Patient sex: M
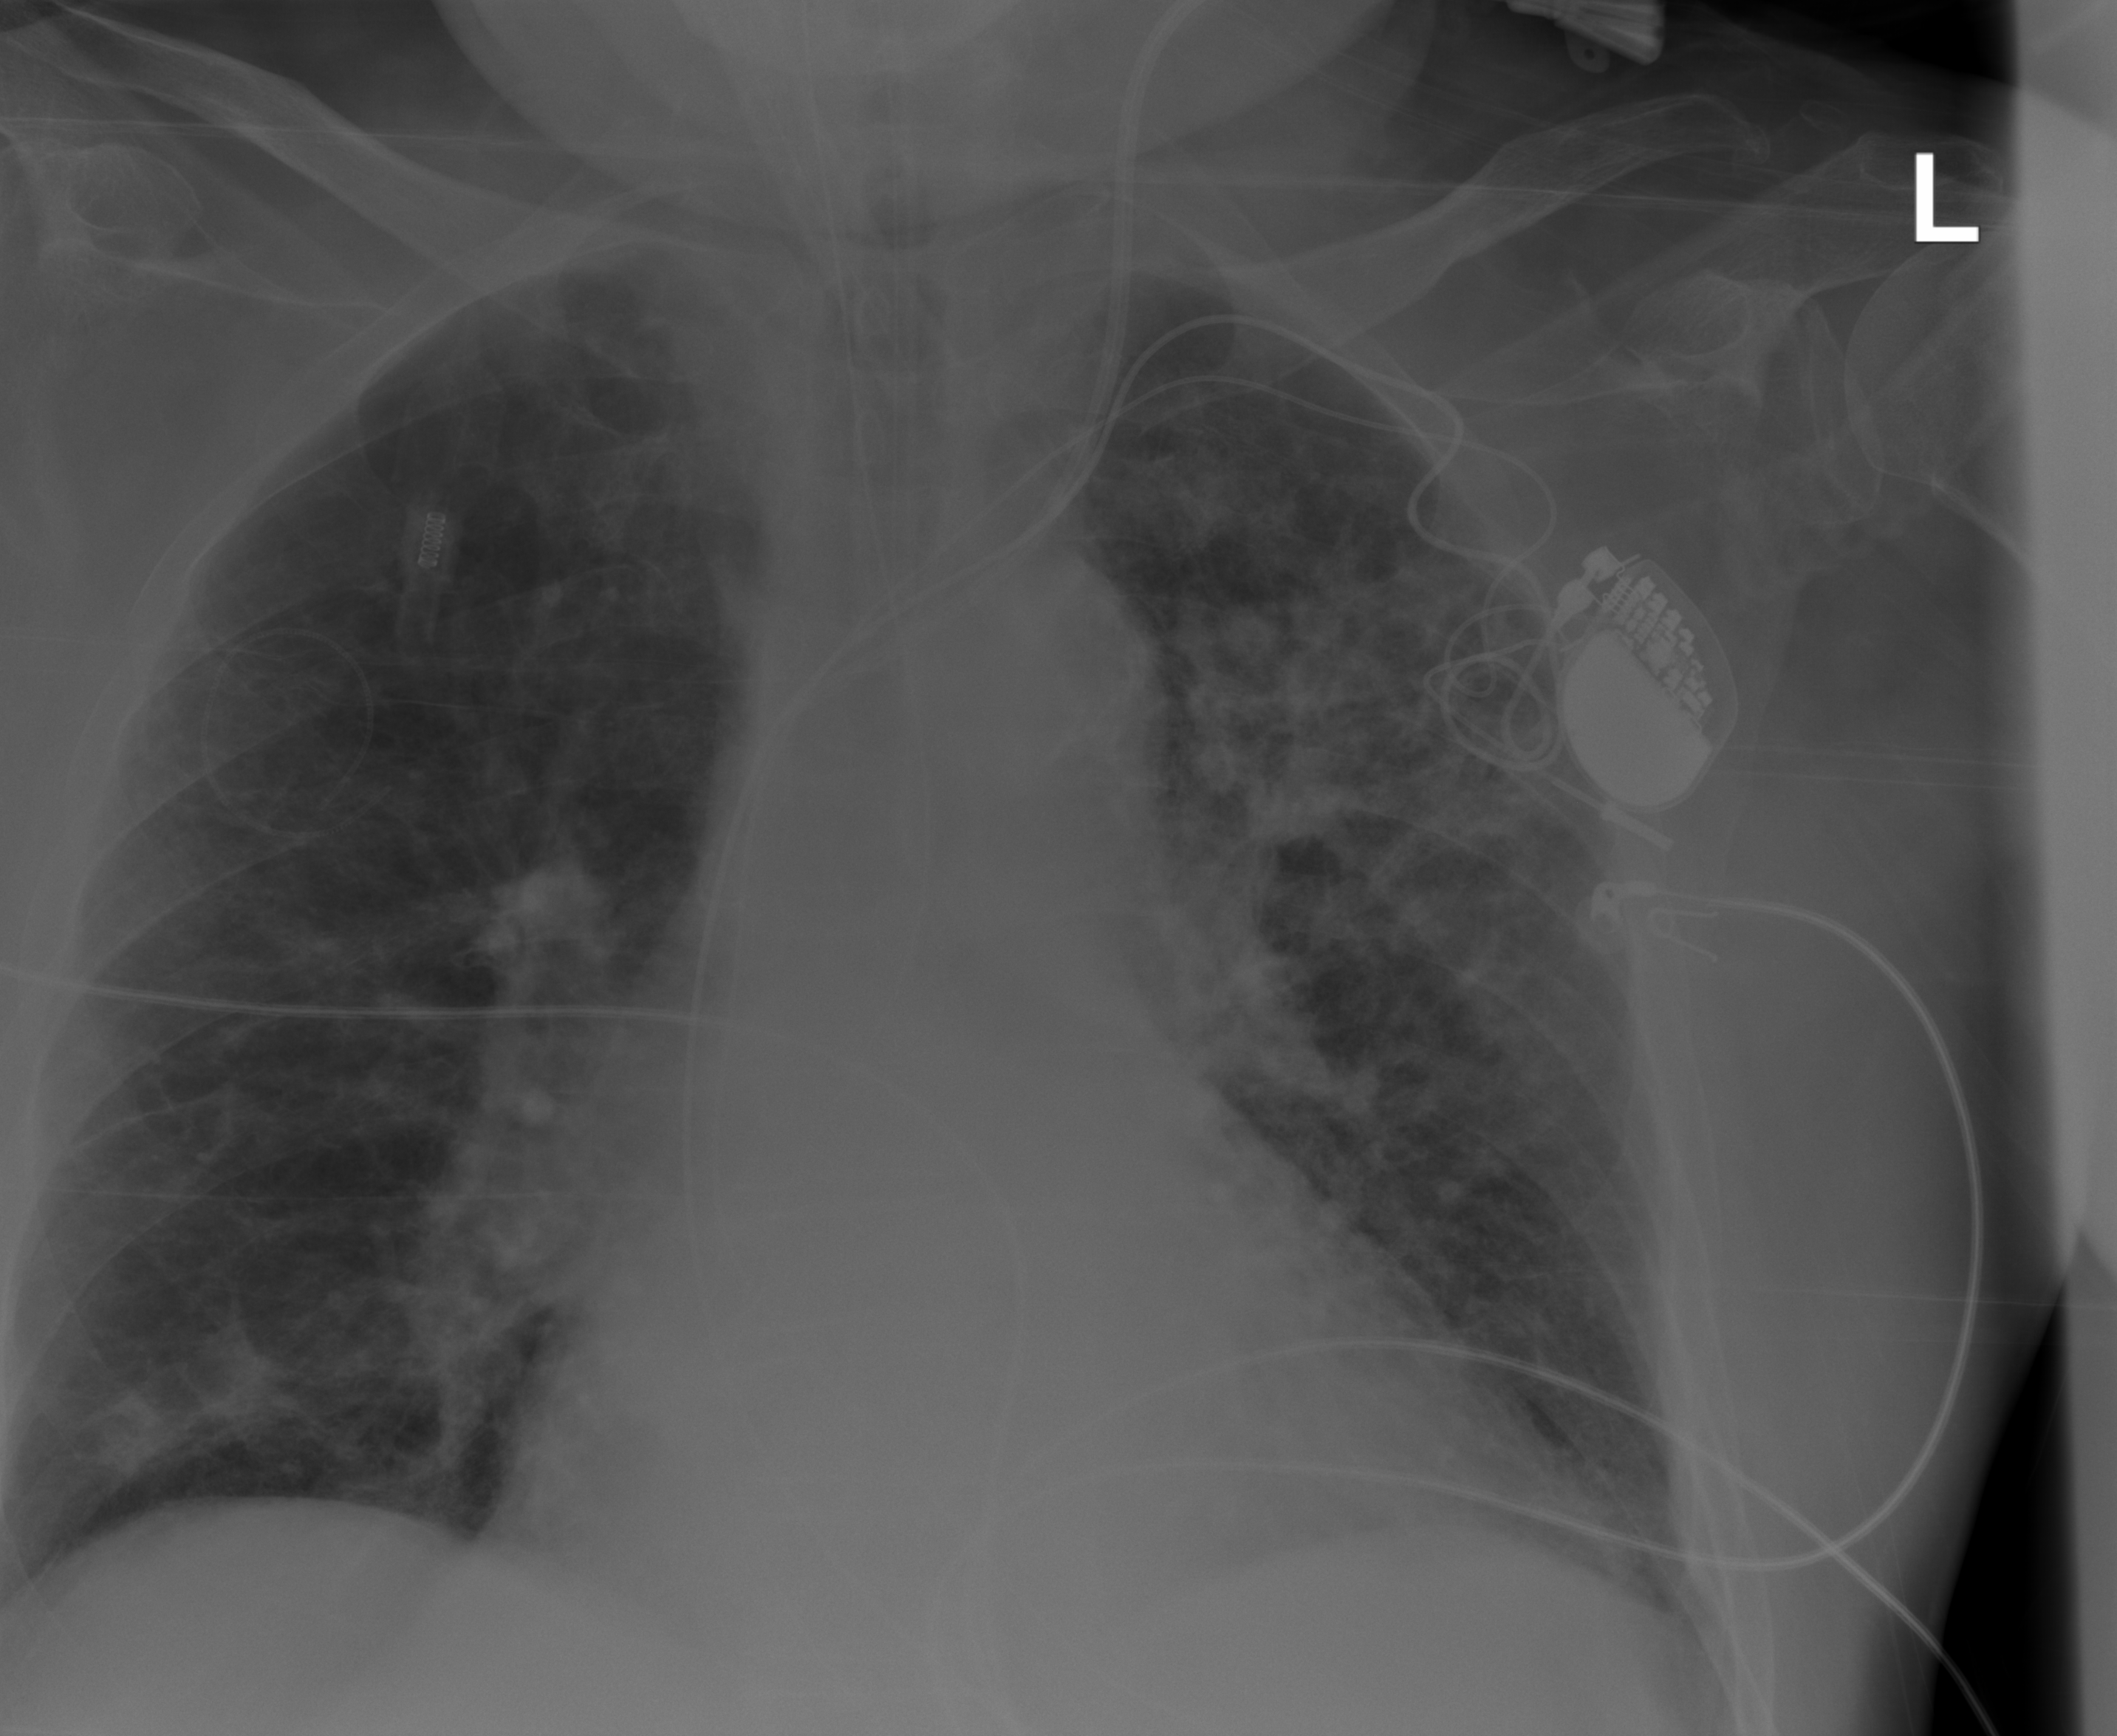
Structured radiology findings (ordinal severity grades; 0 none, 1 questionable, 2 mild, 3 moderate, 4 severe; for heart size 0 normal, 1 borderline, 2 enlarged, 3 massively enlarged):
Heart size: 2
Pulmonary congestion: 2
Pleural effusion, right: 0
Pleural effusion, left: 0
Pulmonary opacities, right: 0
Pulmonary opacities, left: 3
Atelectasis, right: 2
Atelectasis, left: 0